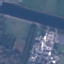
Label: River